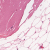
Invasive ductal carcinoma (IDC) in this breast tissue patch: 0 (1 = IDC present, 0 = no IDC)